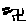
Label: flower